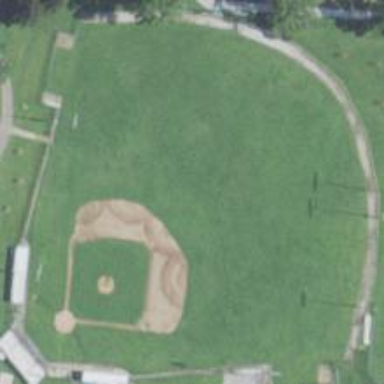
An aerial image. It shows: Baseball pitch for leisure and sports activities.